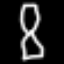
Label: hourglass